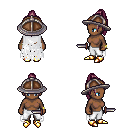
a pixel art fantasy rpg character, female body template, human, dark skin, white tattered cape, white pants, white blonde long topknot hairstyle, chain helm, bracelets, gold boots, dagger, four views (front, back, left, right), 2x2 character sprite sheet, small pixel art, hard edges, no anti-aliasing